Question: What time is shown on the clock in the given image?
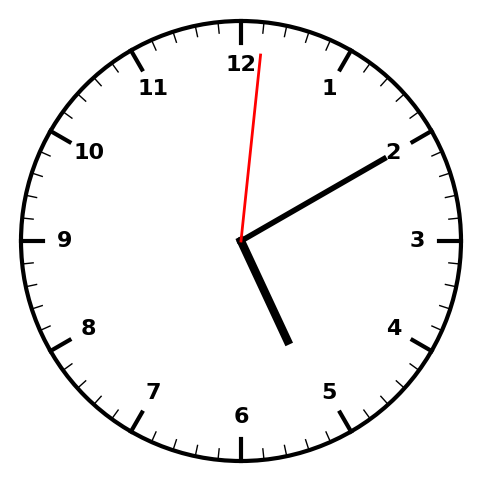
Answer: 05:10:01